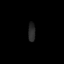
Tissue: prostate
Cell type: T cells
Senescence score: 0.9095
Nuclear area (px): 130
Mean DAPI intensity: 40.608